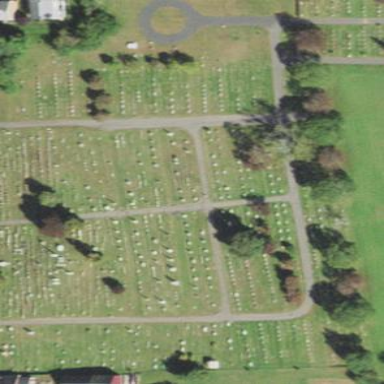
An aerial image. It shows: Private cemetery known as grave yard.